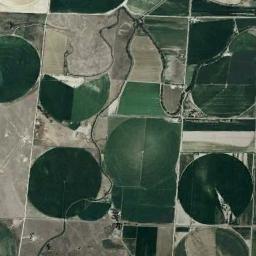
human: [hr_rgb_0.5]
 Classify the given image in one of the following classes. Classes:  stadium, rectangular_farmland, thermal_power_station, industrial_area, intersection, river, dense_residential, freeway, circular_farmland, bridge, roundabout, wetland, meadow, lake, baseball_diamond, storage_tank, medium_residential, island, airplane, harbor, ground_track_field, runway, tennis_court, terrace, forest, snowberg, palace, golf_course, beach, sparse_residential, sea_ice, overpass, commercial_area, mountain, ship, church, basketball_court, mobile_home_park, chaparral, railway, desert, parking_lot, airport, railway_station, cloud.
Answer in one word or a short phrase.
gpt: circular_farmland